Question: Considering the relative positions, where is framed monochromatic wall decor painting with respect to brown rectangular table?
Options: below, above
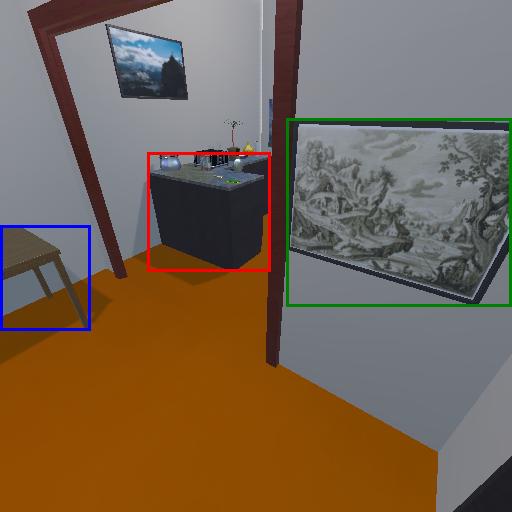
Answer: below